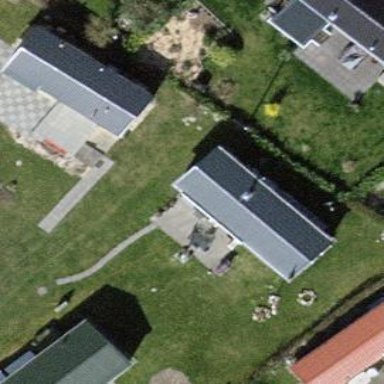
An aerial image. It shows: Static caravan with gabled roof.